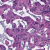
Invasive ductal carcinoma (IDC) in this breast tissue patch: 0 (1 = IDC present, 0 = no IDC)